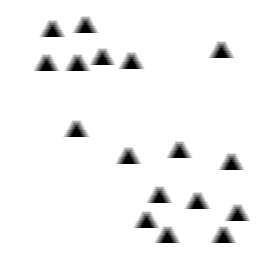
Squares: 0
Triangles: 17
Stars: 0
Total shapes: 17